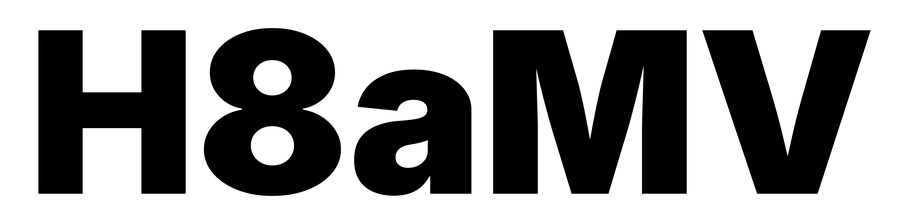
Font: Inter_Black